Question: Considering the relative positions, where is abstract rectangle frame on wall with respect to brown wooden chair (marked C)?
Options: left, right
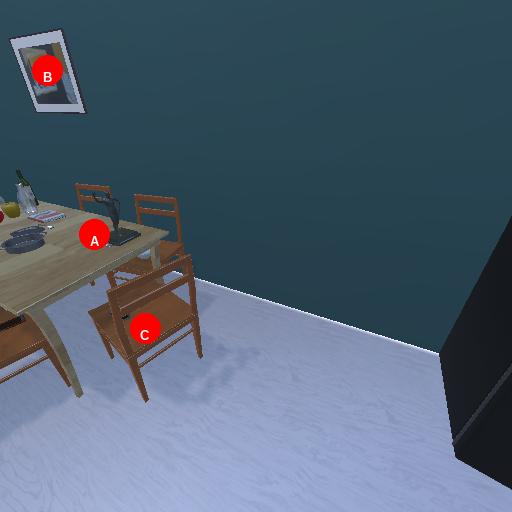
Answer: left